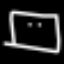
Label: square